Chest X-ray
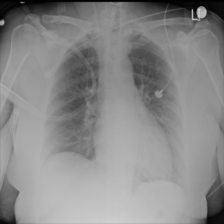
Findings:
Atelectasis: negative
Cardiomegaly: negative
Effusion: negative
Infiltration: negative
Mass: negative
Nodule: negative
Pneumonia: negative
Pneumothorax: negative
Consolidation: negative
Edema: negative
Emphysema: negative
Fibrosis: negative
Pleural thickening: negative
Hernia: negative